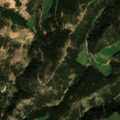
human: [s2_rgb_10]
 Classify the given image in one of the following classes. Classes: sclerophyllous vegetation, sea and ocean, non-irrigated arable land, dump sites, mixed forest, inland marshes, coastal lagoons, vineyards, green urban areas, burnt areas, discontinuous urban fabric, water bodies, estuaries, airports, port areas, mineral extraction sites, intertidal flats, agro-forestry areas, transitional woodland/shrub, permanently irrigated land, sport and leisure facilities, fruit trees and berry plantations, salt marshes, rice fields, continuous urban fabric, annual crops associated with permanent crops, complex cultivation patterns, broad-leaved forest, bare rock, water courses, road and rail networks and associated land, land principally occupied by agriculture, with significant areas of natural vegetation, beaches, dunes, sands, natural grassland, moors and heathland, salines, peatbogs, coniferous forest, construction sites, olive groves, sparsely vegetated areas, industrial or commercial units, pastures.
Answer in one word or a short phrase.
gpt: pastures, coniferous forest, transitional woodland/shrub